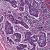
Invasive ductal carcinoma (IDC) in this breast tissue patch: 0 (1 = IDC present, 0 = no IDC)